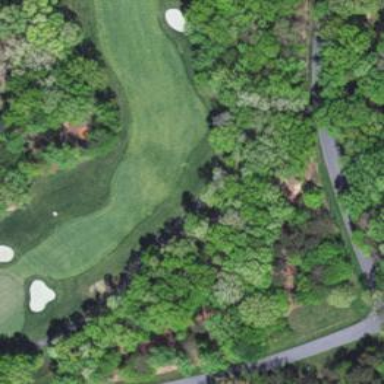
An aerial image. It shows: Service road designated as golf cart path.